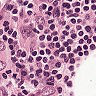
Metastatic tissue present: yes